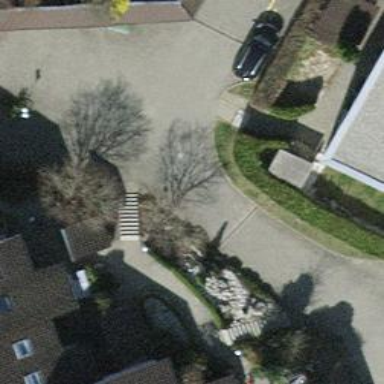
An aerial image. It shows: Residential road.